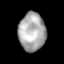
Tissue: lung
Cell type: Epithelial cells
Senescence score: 0.1857
Nuclear area (px): 1003
Mean DAPI intensity: 169.774